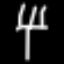
Label: fork